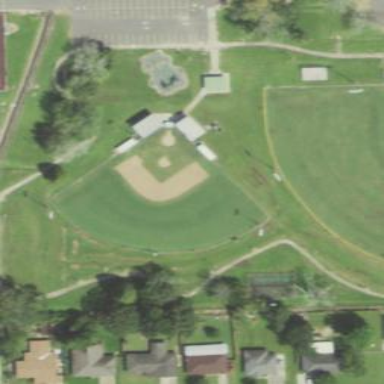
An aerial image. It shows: Baseball pitch for leisure land activities.